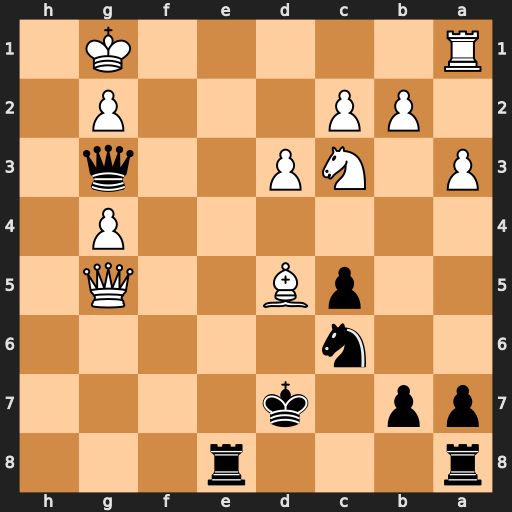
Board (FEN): r3r3/pp1k4/2n5/2pB2Q1/6P1/P1NP2q1/1PP3P1/R5K1
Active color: b
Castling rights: -
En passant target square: -
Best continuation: Re1+ Rxe1 Qxe1+ Kh2 Rh8+